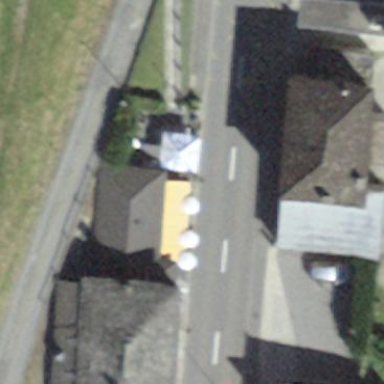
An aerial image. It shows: Restaurant building.